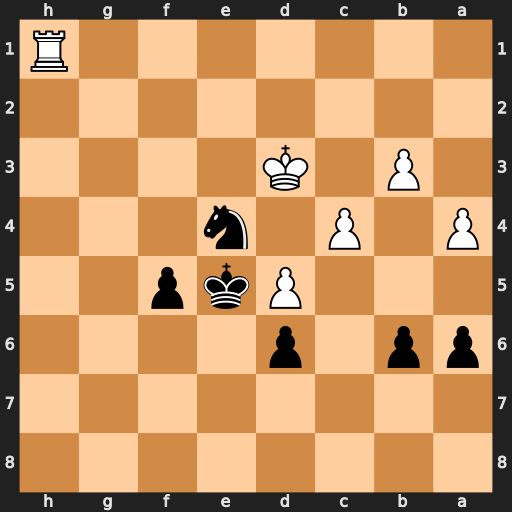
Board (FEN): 8/8/pp1p4/3Pkp2/P1P1n3/1P1K4/8/7R
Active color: b
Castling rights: -
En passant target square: -
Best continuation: Nf2+ Ke2 Nxh1